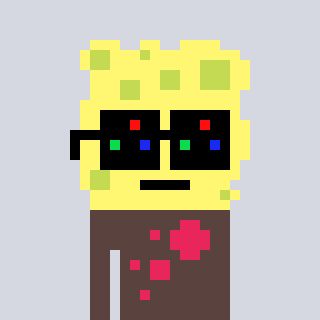
a pixel art character with square black sunglasses, a sponge-shaped head and a darkbrown-colored body on a cool background